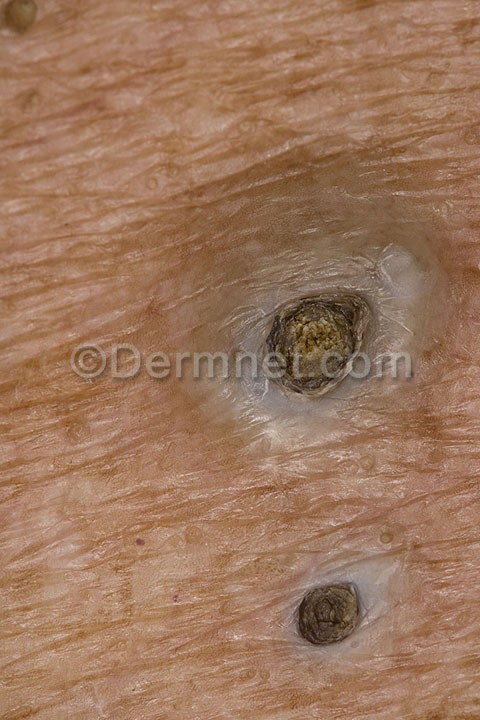
Disease: Seborrheic Keratoses and other Benign Tumors